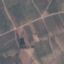
Land use / land cover: PermanentCrop